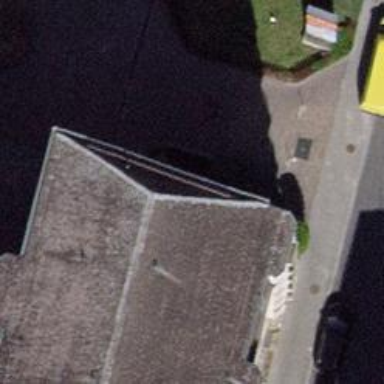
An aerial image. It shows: Public bookcase.